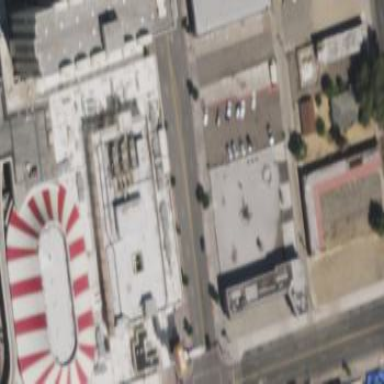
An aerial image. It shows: Building that serves as casino.